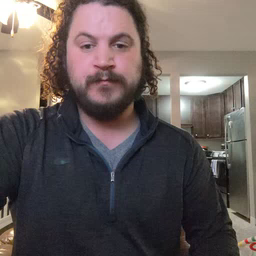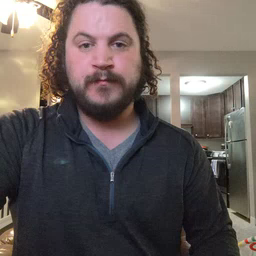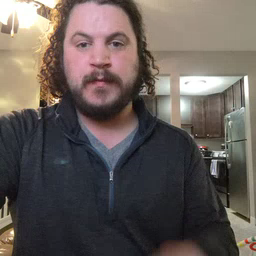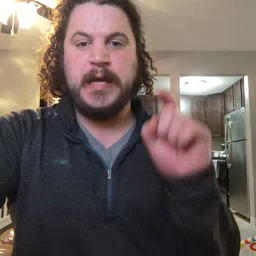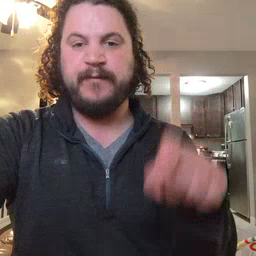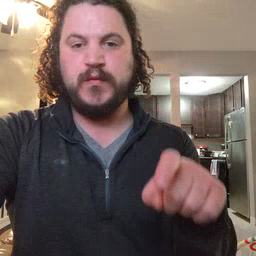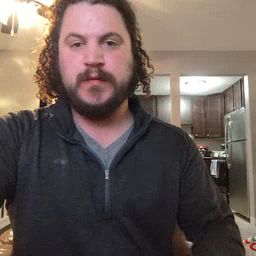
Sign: haveto